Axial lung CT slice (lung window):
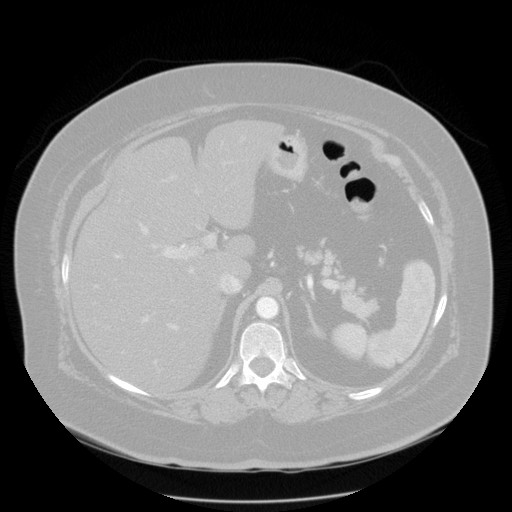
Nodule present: no